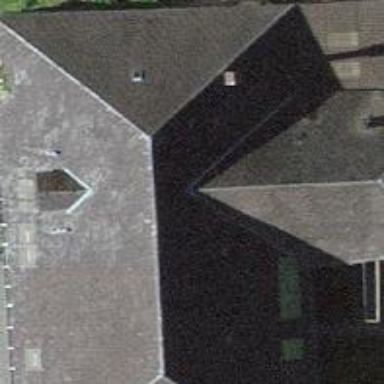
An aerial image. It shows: Farm building.